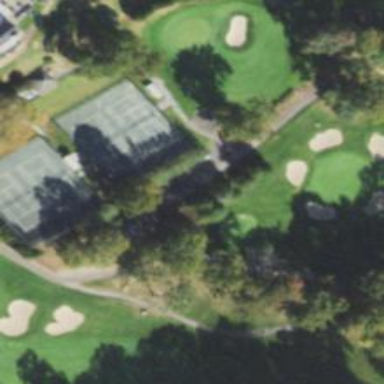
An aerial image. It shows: Path for golf carts.